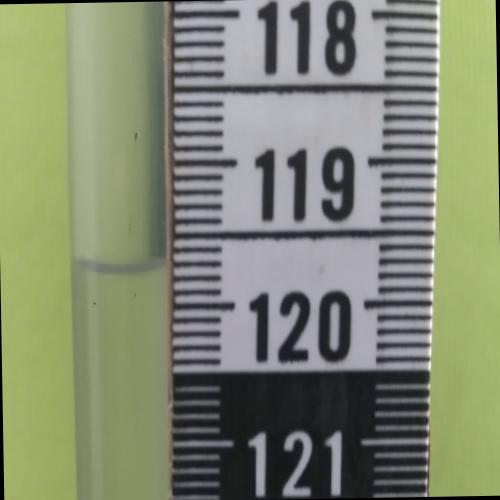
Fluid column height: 119.7 cm